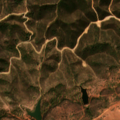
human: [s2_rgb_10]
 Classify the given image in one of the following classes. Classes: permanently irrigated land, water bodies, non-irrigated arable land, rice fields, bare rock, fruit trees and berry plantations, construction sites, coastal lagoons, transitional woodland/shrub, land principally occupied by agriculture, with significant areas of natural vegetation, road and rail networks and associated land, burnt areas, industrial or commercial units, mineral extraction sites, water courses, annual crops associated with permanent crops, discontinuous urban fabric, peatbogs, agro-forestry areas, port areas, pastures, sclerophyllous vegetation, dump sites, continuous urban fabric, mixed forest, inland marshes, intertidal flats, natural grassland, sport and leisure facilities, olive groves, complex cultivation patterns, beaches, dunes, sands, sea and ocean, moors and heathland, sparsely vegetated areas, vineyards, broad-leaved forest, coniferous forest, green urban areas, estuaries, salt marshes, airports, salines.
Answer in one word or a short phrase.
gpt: non-irrigated arable land, sclerophyllous vegetation, transitional woodland/shrub